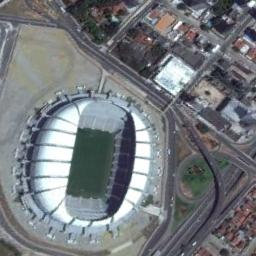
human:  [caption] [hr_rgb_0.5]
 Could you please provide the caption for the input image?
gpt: The stadium is on the bare land next to some buildings and roads .

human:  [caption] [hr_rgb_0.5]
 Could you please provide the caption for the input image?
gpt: This oval stadium has yellow and blue chairs on both sides .

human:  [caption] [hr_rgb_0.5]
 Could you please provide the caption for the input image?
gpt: There is a road between the circular  stadium and the residential area built on the lawn .

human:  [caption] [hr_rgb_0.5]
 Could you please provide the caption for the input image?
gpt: Many buildings of different shapes are beside the stadium .

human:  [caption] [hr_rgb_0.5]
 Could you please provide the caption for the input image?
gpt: There are some buildings near the stadium with a white roof .